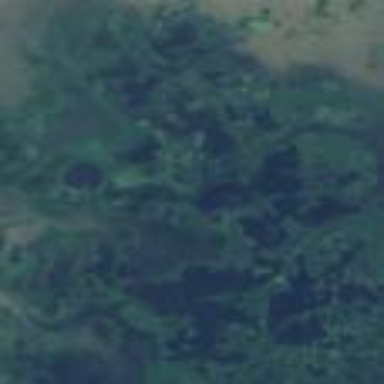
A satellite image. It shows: Wetland area.